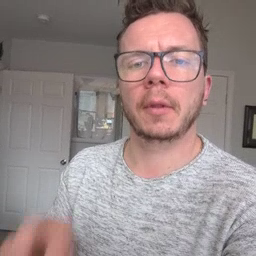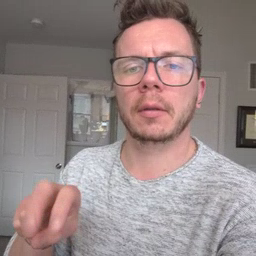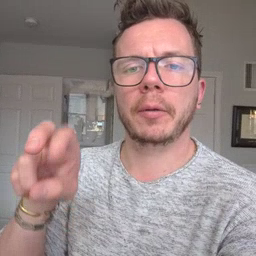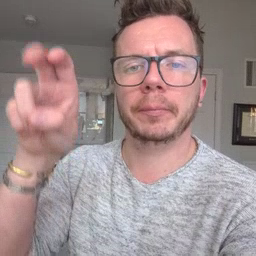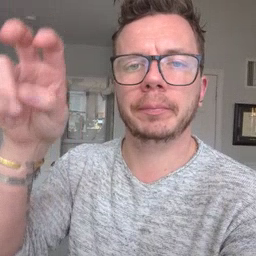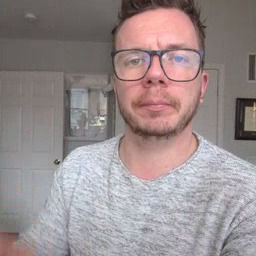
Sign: stairs